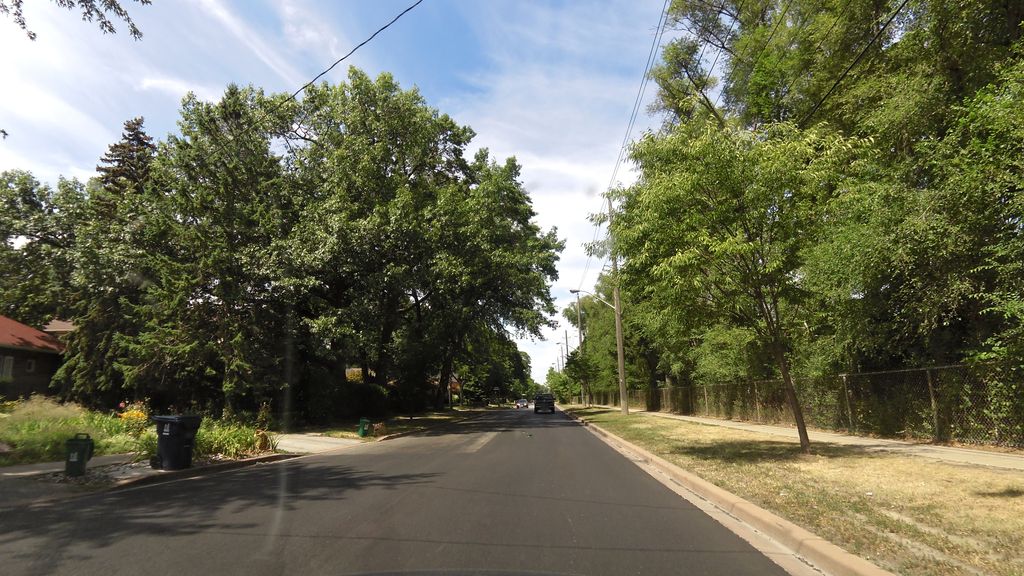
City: toronto